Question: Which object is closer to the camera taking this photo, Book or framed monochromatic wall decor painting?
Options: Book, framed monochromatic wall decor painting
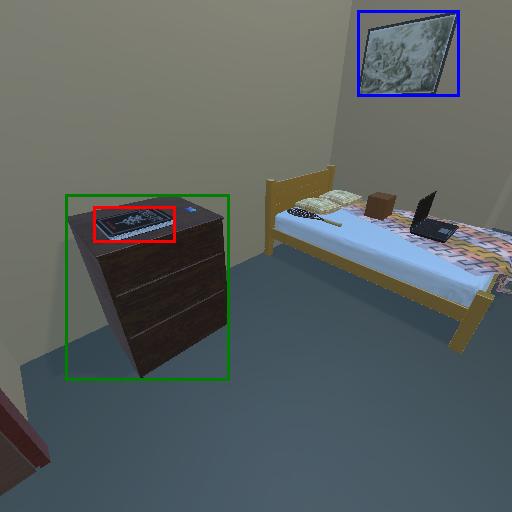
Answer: Book